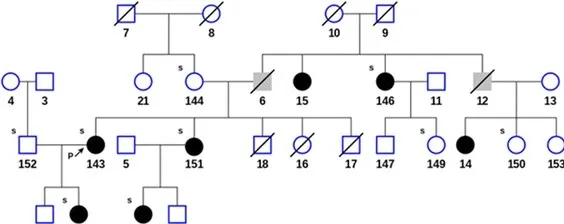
Pedigree of the family showing members diagnosed with lymphedema (filled black), unknown phenotype (filled gray) and unaffected (open) subjects. Arrow indicates the proband. The small 's' at the left top corner of the subjects indicates when the subject's DNA was sequenced. A diagonal line indicates that the patient is deceased.
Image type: pathology (immunostaining)